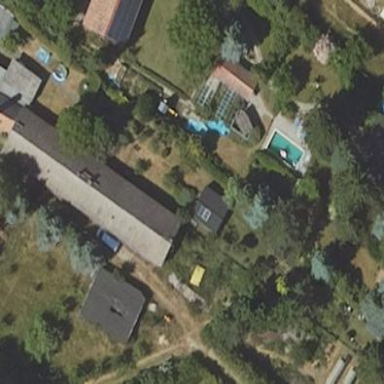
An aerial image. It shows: Shed building.